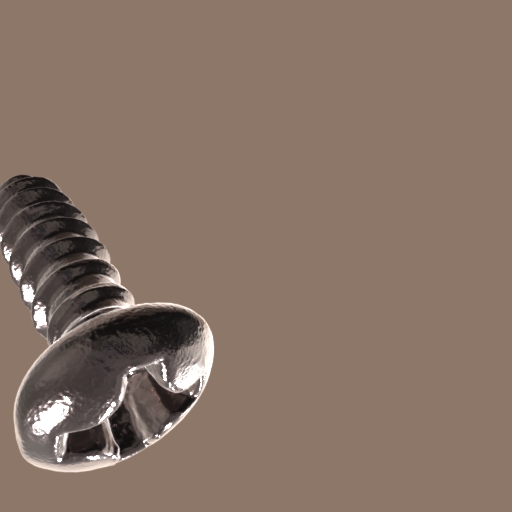
Label: screw